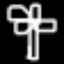
Label: palm tree